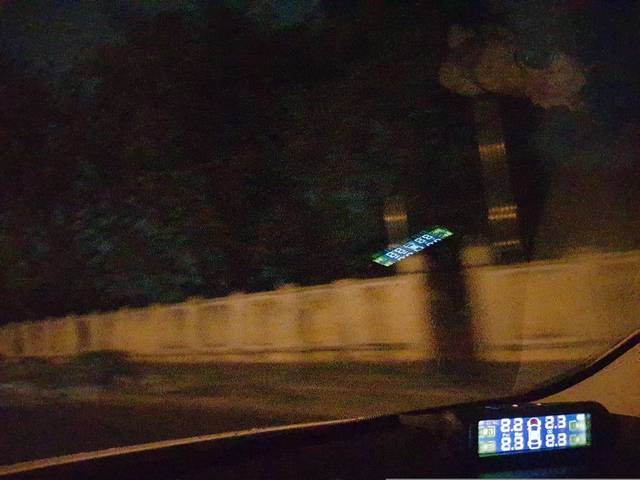
Region: Vietnam
Coordinates: 20.974, 105.818